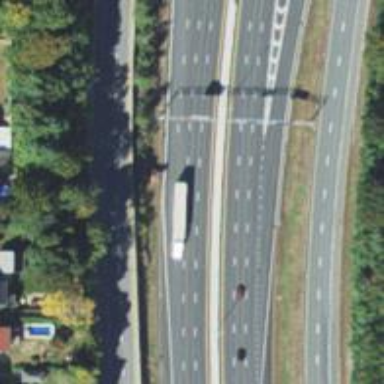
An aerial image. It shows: Motorway junction.